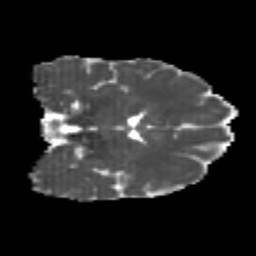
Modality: MD
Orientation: coronal
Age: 21
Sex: female
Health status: healthy
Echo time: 0.074 s